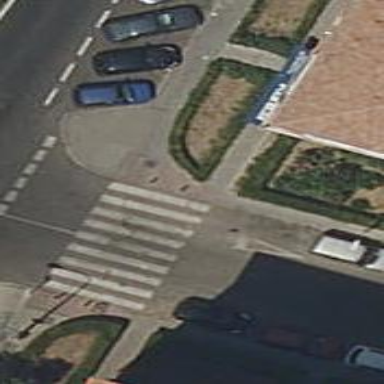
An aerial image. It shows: Uncontrolled road crossing.